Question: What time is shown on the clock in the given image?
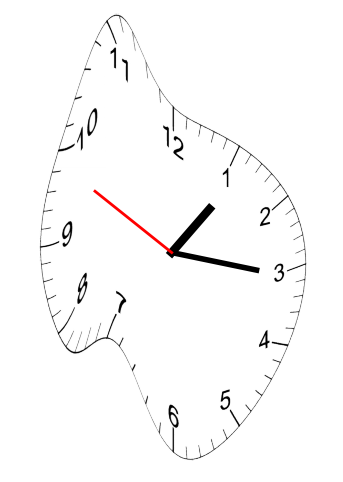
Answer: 01:15:49